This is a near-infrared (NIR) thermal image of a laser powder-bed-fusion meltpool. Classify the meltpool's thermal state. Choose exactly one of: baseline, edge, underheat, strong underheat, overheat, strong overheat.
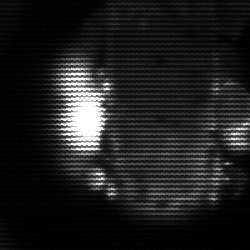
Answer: strong underheat